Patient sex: M
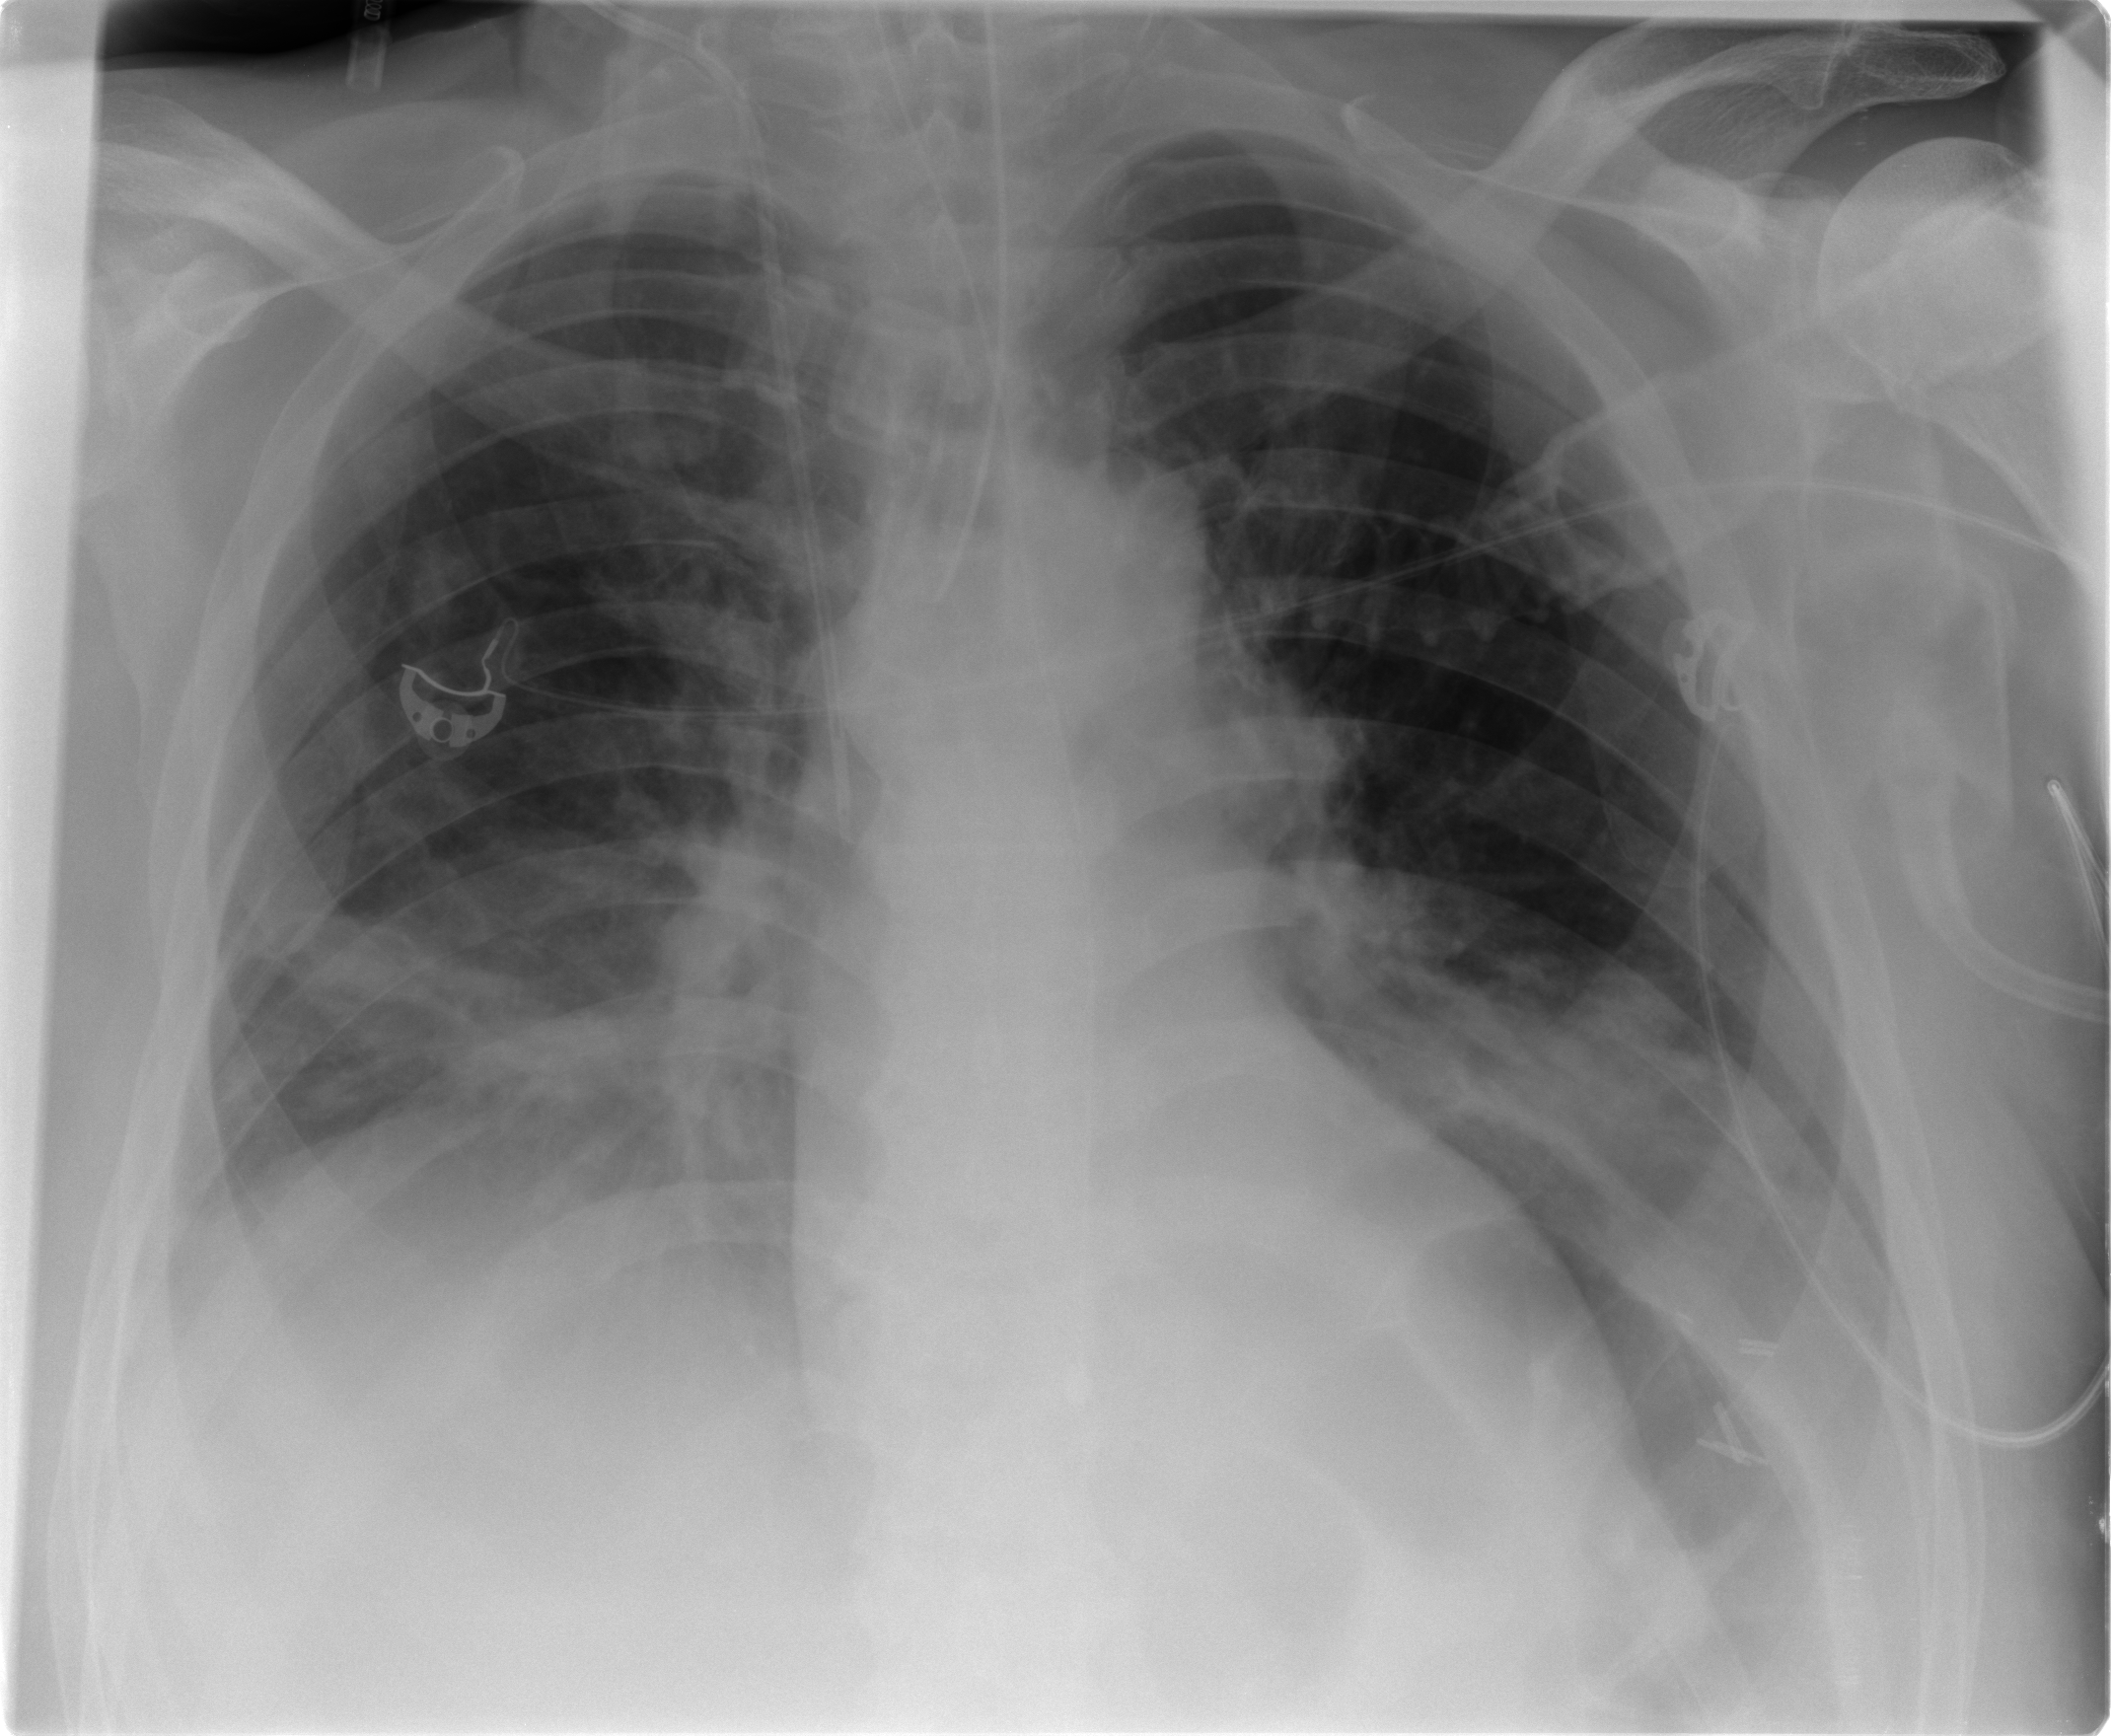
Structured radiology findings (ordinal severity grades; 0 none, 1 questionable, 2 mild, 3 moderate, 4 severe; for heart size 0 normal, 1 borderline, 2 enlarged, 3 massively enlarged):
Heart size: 2
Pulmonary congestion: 2
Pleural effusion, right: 2
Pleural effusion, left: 2
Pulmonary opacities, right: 1
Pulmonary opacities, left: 1
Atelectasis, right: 2
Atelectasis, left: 2